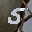
Label: 5